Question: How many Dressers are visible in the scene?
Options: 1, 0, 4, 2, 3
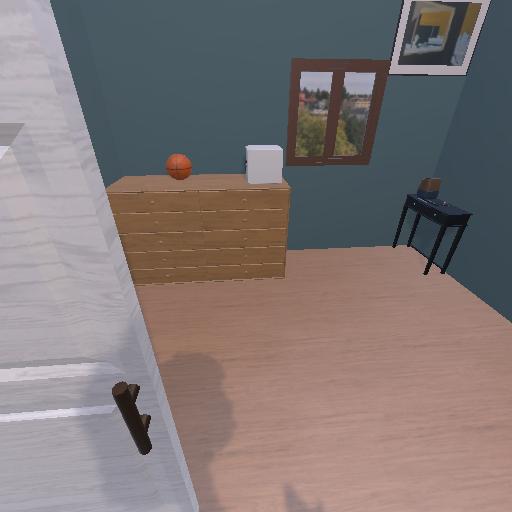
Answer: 1